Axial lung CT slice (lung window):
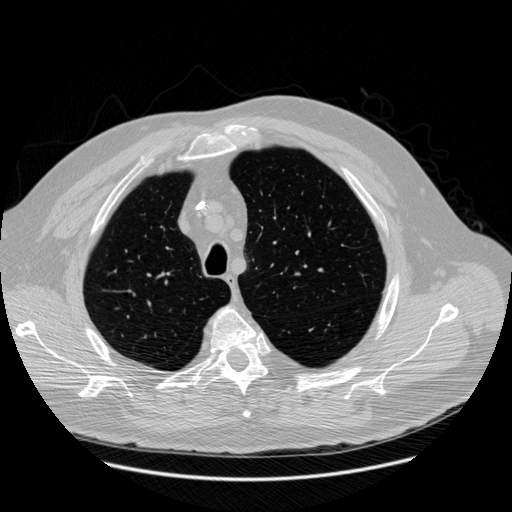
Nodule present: no